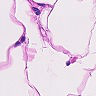
Metastatic tissue present: no